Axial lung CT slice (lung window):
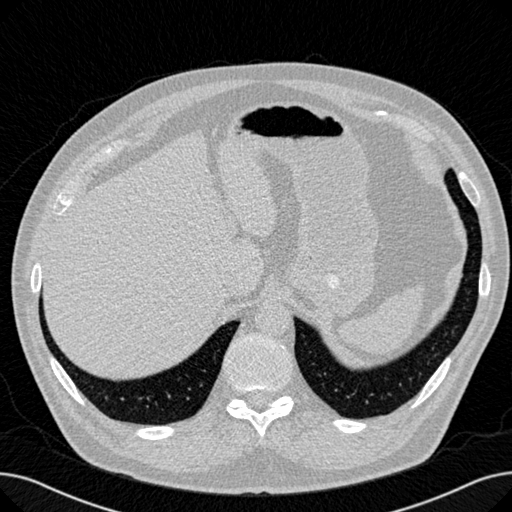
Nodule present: no